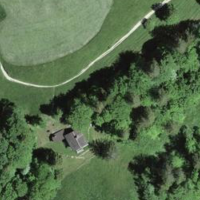
EUNIS habitat code: 41
Species observed at this site:
Dactylorhiza majalis